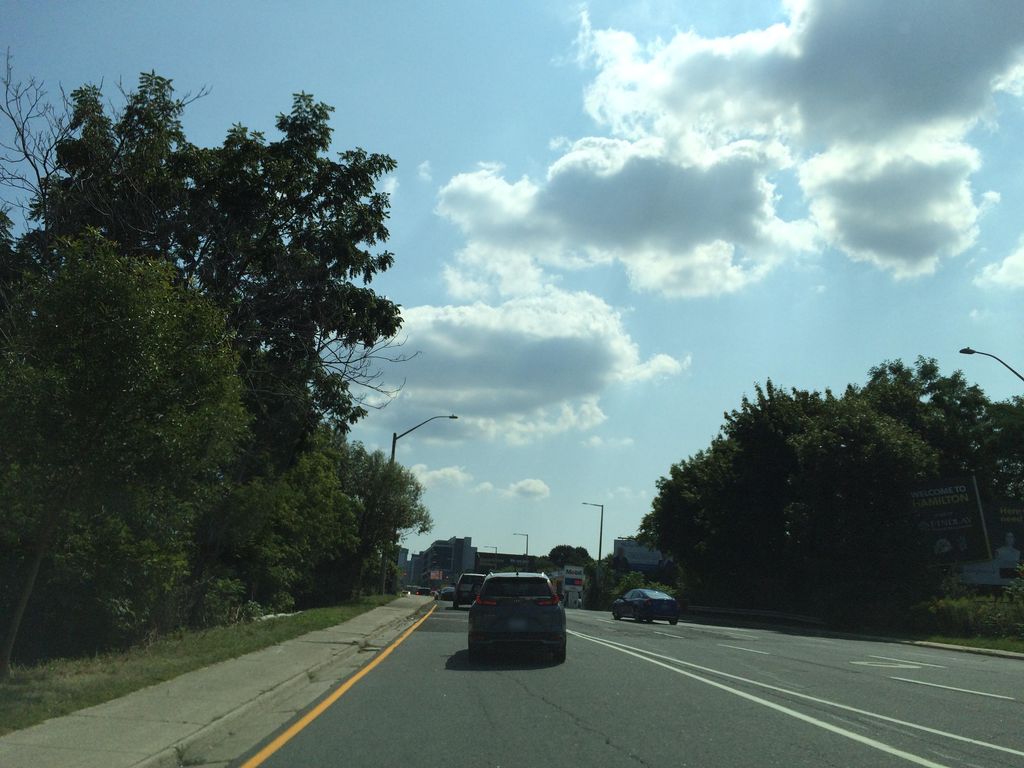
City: hamilton